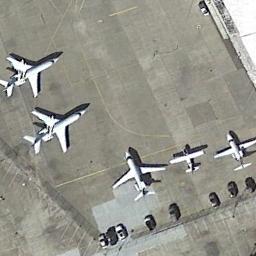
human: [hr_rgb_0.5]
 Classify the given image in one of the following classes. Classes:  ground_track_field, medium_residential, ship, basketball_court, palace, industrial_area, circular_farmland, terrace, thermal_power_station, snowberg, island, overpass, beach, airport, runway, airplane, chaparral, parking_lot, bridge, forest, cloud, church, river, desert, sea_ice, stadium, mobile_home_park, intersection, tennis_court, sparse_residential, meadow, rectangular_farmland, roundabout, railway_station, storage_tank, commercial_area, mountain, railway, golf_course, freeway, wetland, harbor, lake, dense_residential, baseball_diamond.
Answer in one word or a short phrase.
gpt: airplane